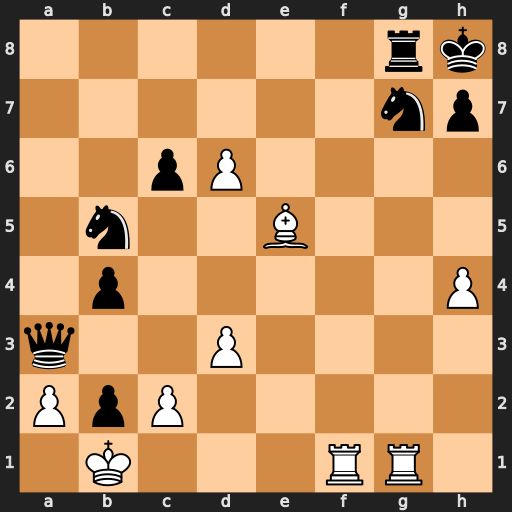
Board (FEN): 6rk/6np/2pP4/1n2B3/1p5P/q2P4/PpP5/1K3RR1
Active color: w
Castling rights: -
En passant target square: -
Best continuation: Bxg7+ Rxg7 Rf8+ Rg8 Rgxg8#